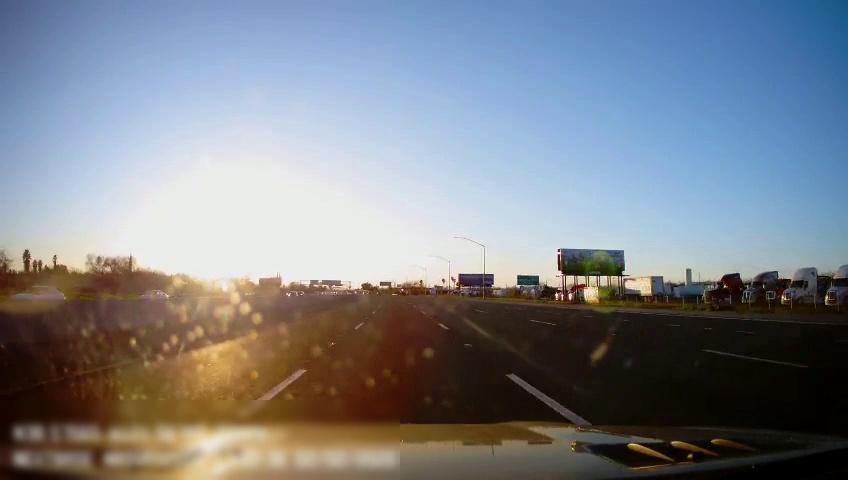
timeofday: Day
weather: Sunny
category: Drivable Space
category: Vehicles | Car
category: Vehicles | Car
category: Lanes | Alternate Lane
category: Lanes | Current Lane
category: Lanes | Current Lane
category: Lanes | Current Lane
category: Lanes | Alternate Lane
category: Lanes | Alternate Lane
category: Traffic | Signs